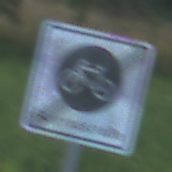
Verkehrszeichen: EndeFahrradstrasse
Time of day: MorningAfternoon
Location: Outdoor (Nature)
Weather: PartlyCloudy
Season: NotSpecified
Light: Natural